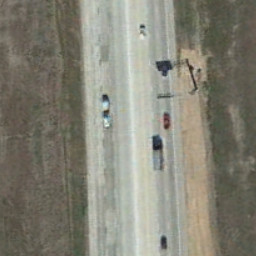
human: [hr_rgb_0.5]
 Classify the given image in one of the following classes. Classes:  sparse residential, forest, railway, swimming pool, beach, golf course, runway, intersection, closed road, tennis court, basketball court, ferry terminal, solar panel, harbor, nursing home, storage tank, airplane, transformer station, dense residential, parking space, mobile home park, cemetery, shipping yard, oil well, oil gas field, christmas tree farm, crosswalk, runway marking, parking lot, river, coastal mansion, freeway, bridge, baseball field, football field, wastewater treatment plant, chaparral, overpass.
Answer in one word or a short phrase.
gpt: freeway